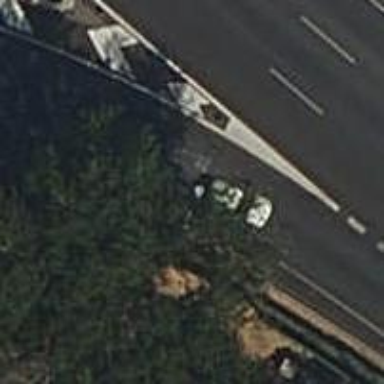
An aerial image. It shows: Asphalt trunk link road.